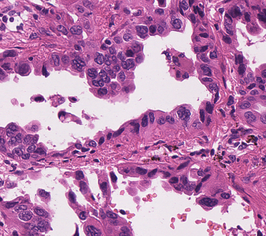
Tumor epithelial tissue: yes
Tumor-associated stroma tissue: yes
Normal tissue: no